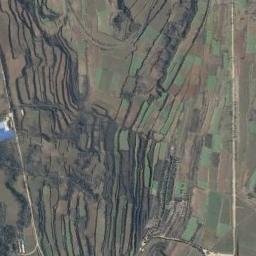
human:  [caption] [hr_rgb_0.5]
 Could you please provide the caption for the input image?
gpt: Many green plants are on the terrace .

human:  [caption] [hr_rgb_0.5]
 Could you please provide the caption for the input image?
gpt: The bare and green terrace is next to some trees .

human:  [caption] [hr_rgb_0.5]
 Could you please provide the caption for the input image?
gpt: There is a winding path through the green terraces .

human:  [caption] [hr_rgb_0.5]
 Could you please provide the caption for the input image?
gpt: There are several houses in a large layer of brown and green mixed terraces .

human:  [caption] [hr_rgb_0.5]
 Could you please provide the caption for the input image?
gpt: There are many green terraces and brown ones .